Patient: sex F, age 77
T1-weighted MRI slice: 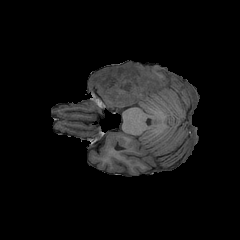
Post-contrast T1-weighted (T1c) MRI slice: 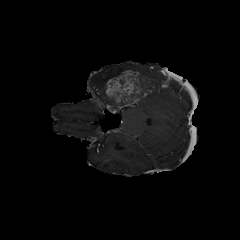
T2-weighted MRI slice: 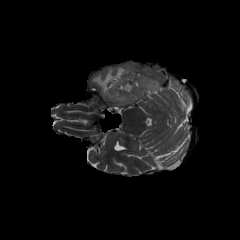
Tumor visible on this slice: yes
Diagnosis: Glioblastoma, IDH-wildtype
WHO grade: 4